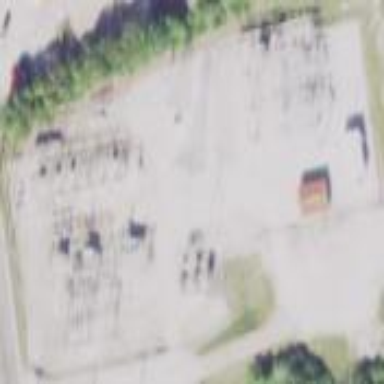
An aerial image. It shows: Power substation.